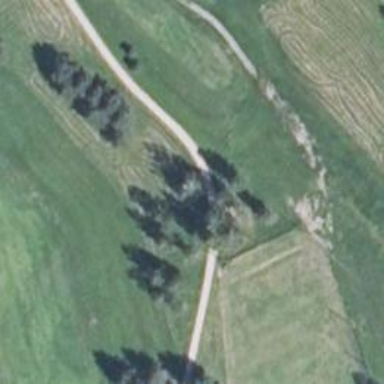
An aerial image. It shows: Service road used as golf cart path.